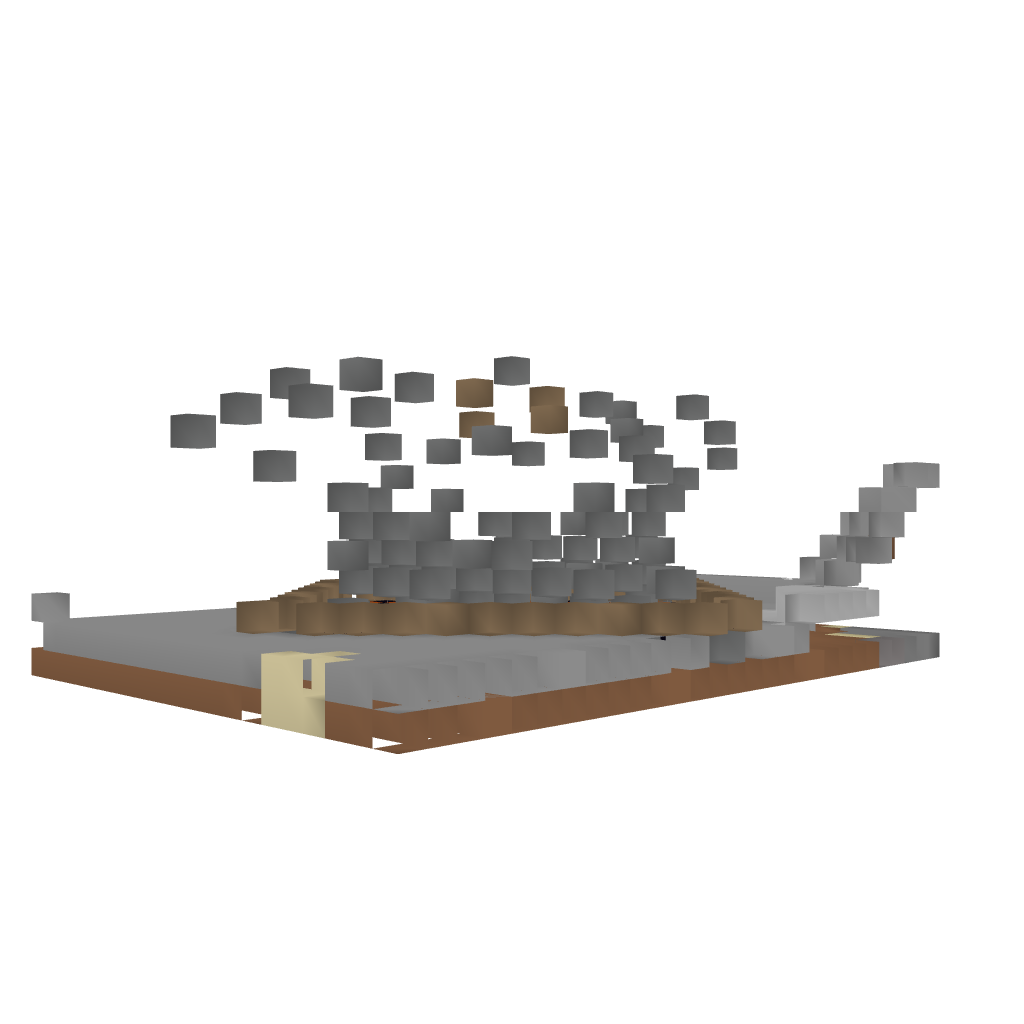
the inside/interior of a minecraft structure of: Symmetry Parkour